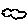
Label: cloud